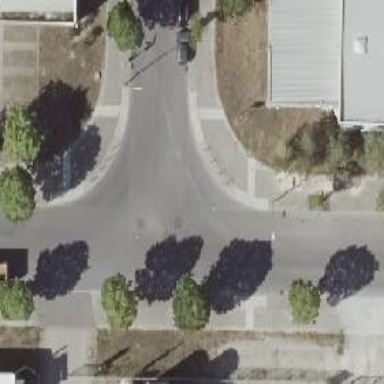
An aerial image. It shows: Uncontrolled crossing on footway.